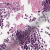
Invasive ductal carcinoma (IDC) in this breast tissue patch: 1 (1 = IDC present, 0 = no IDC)